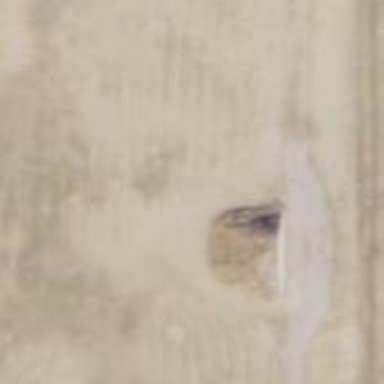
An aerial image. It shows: Military bunker.